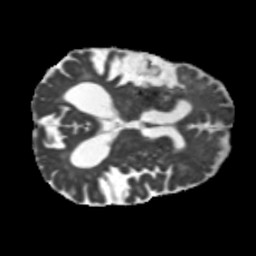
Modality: MD
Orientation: axial
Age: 69
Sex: male
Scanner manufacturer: siemens
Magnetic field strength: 3 T
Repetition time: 5.25 s
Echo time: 0.08 s